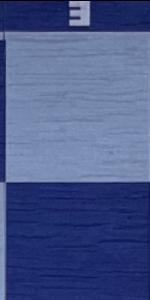
Label: Empty